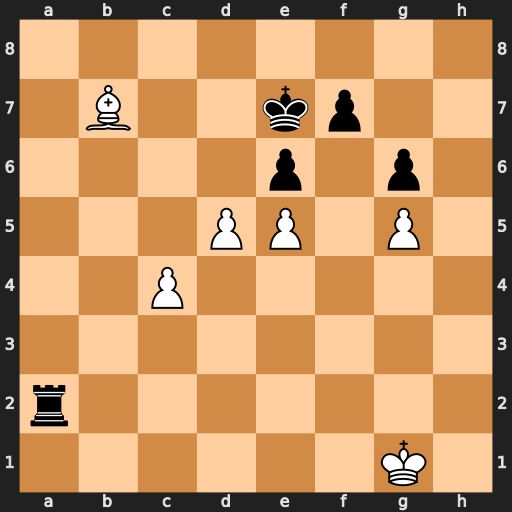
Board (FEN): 8/1B2kp2/4p1p1/3PP1P1/2P5/8/r7/6K1
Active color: w
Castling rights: -
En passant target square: -
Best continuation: d6+ Ke8 c5 Ra5 c6